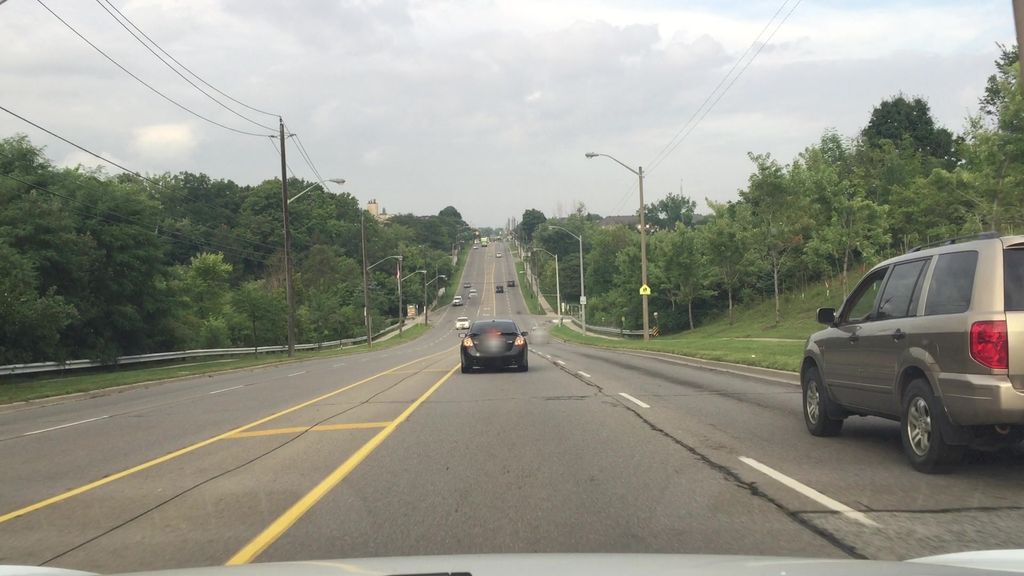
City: toronto